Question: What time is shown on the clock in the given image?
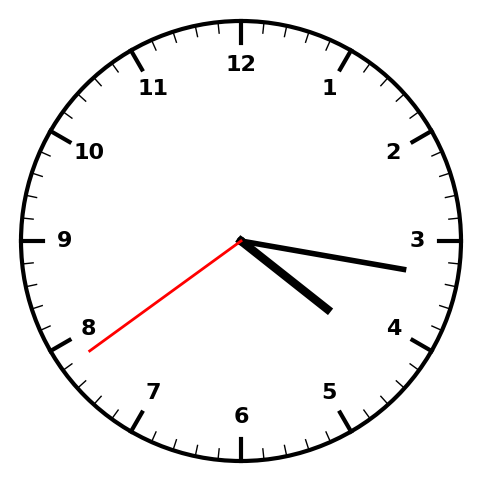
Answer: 04:16:39